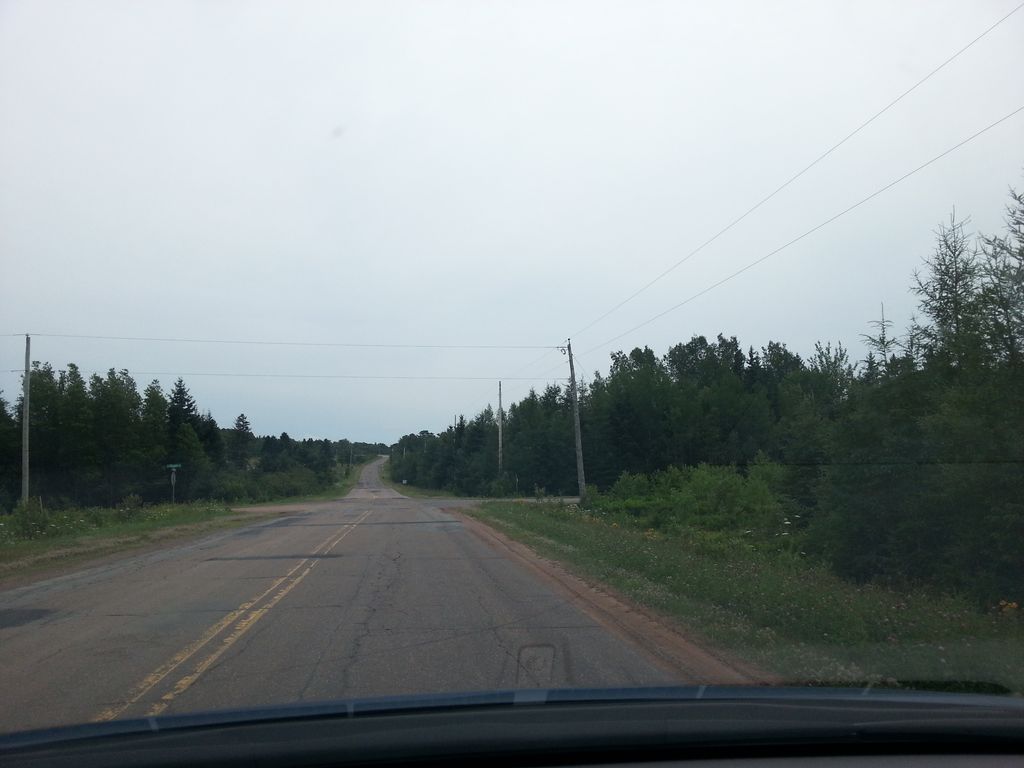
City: charlottetown